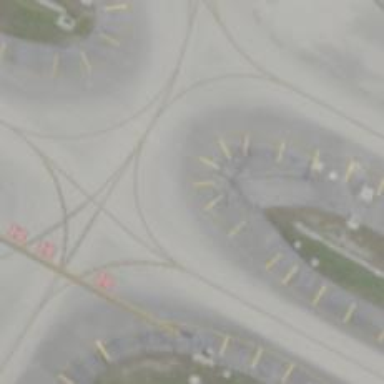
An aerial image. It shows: Image of taxiway at airport.